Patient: sex F, age 68
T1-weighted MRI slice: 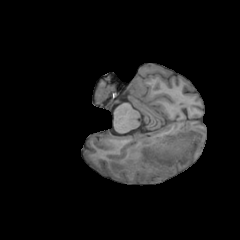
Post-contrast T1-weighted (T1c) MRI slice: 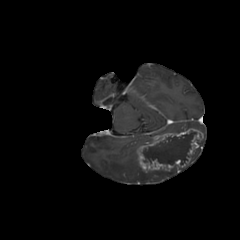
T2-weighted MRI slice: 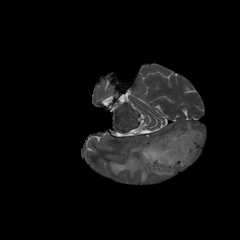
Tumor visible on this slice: yes
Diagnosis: Glioblastoma, IDH-wildtype
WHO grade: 4